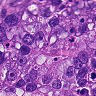
Metastatic tissue present: yes